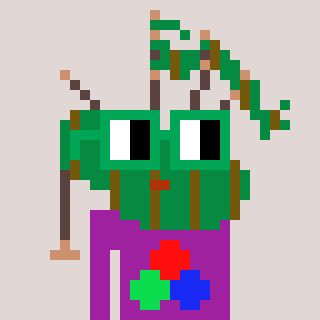
a pixel art character with square green glasses, a bagpipe-shaped head and a magenta-colored body on a warm background